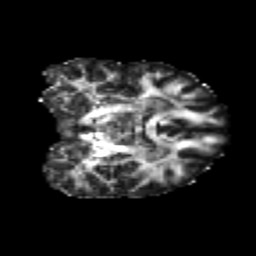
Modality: FA
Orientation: coronal
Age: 22
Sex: female
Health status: healthy
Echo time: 0.074 s